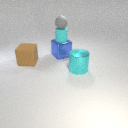
large cyan metal cylinder in front of large brown rubber cube